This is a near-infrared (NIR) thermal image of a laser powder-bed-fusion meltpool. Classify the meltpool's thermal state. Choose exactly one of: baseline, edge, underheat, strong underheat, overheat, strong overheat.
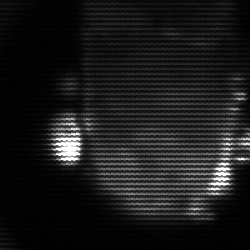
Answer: baseline